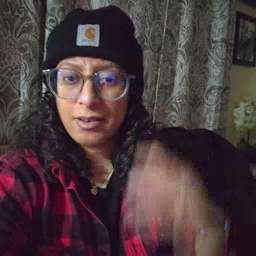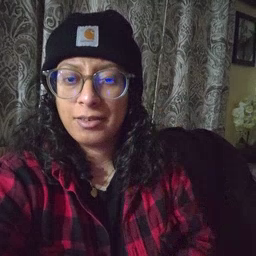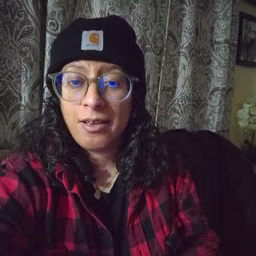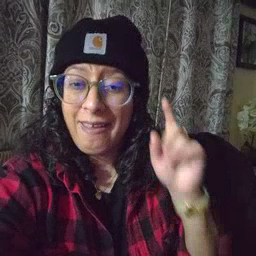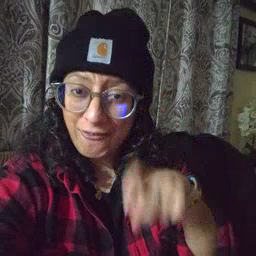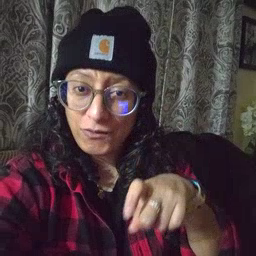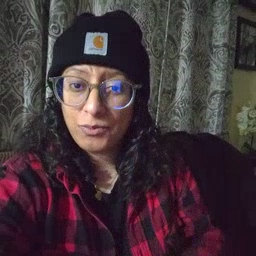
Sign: haveto